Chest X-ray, PA view. Patient: 60 years old, sex F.
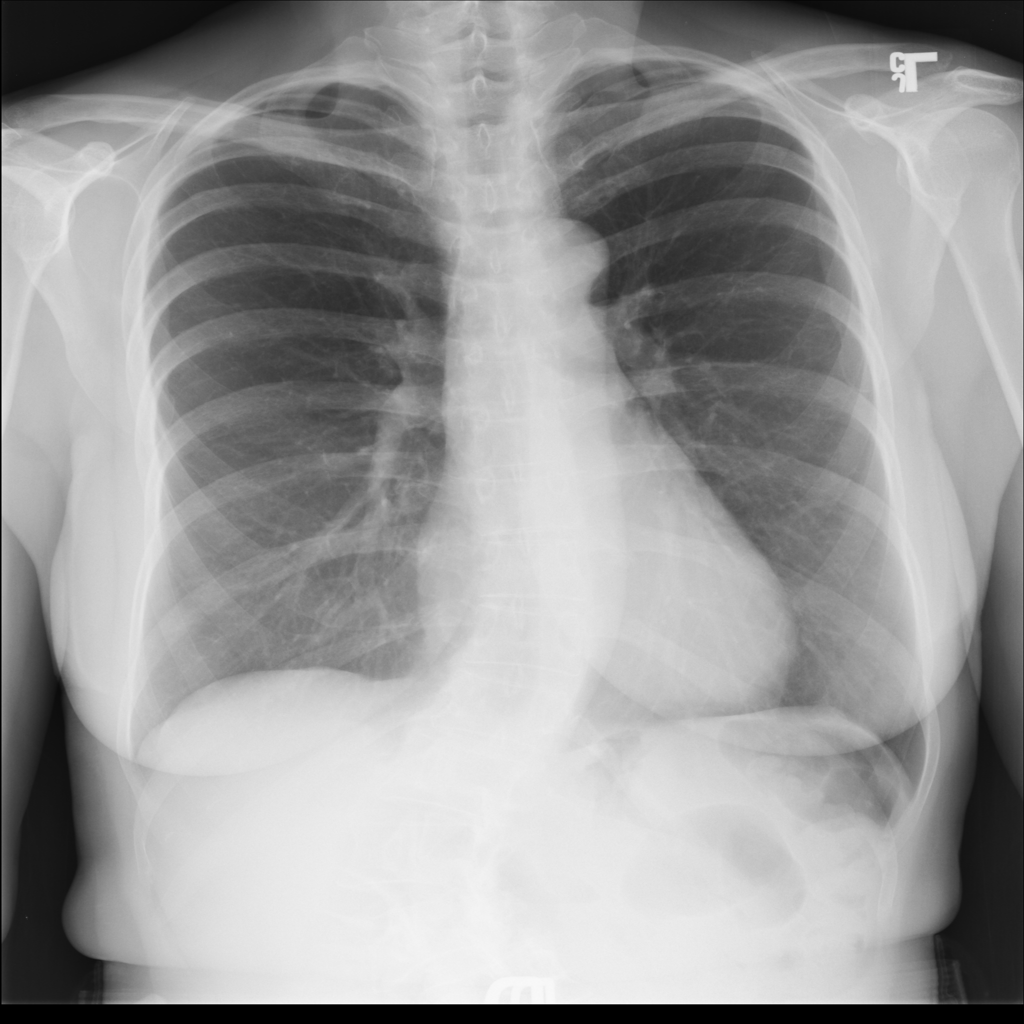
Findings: No Finding